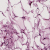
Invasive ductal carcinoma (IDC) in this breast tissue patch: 0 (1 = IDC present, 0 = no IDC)